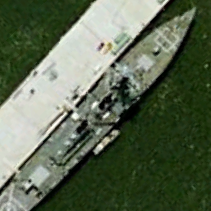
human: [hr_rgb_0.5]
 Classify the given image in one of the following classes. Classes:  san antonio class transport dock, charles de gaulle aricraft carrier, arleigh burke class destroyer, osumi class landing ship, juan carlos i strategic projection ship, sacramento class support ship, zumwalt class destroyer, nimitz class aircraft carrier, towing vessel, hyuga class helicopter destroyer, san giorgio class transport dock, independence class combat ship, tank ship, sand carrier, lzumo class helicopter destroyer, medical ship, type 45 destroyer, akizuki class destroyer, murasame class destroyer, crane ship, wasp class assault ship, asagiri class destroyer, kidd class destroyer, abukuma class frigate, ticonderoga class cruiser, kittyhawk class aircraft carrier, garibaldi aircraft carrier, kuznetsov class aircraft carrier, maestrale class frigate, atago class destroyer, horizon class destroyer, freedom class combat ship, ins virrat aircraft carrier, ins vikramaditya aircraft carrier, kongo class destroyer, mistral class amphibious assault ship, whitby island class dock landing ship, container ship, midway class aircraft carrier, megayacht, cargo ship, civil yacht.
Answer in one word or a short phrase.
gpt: Arleigh Burke class destroyer